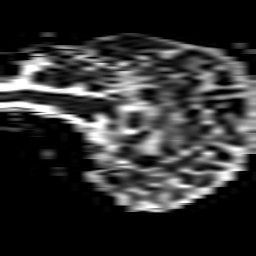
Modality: ADC
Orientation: sagittal
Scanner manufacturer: philips
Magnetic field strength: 3 T
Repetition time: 3.793 s
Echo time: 0.06119 s